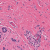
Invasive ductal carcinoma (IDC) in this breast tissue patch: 0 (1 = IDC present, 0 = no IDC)